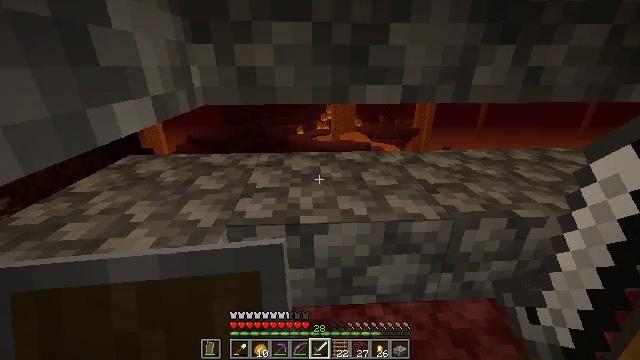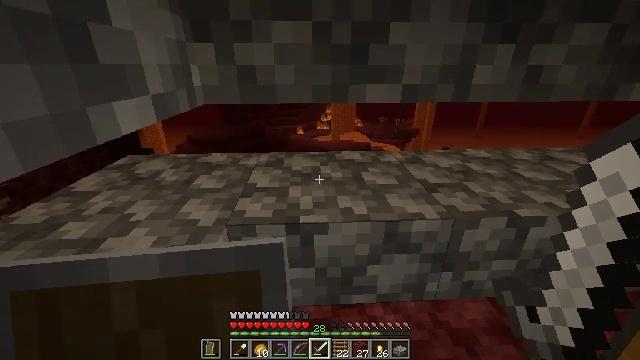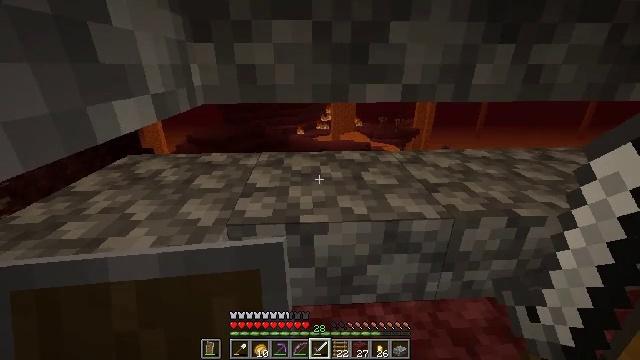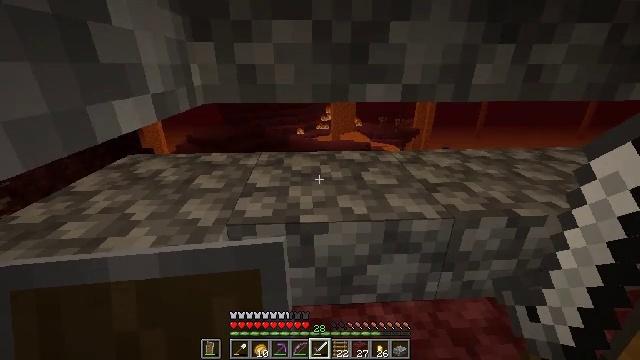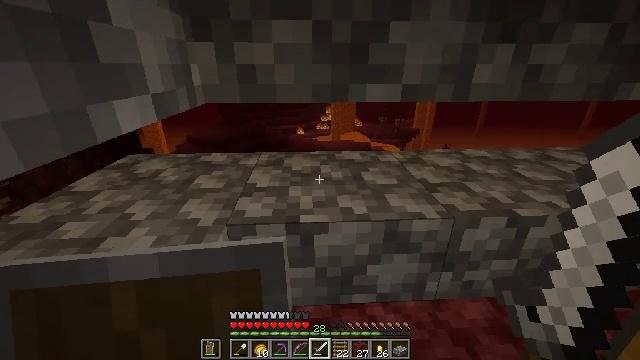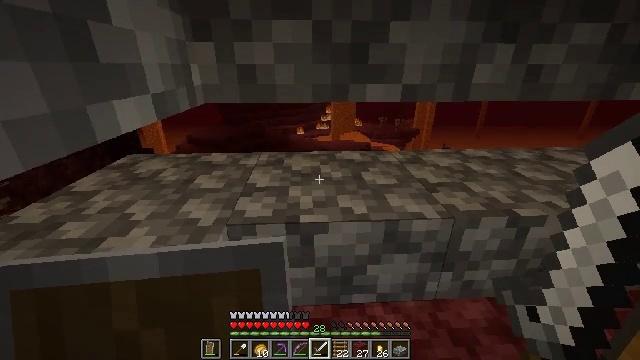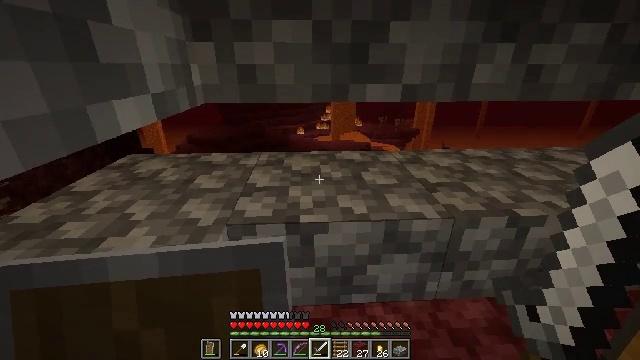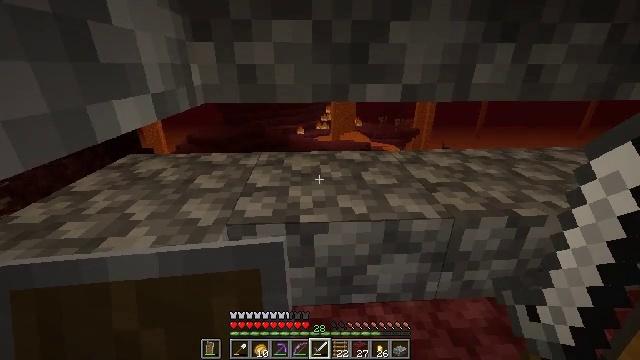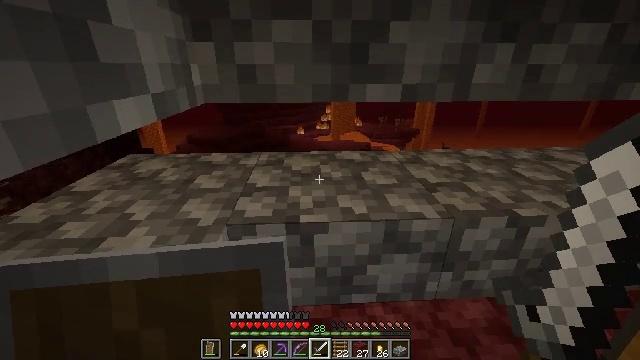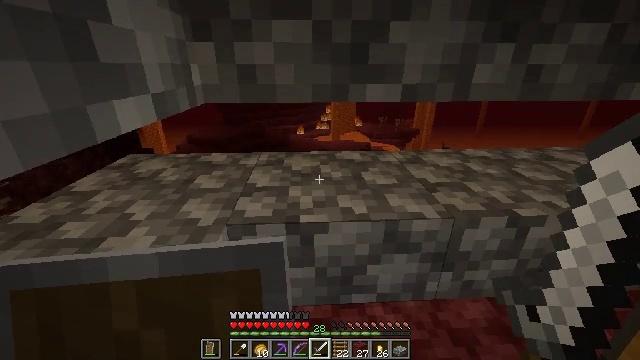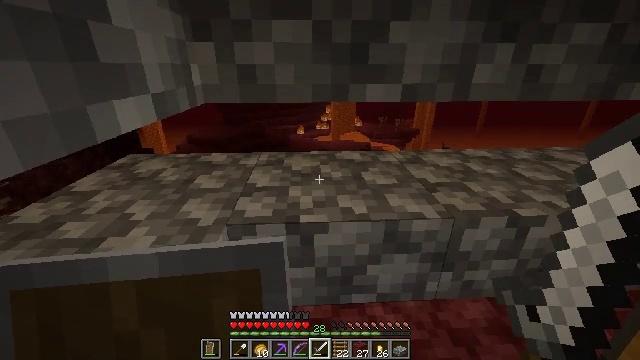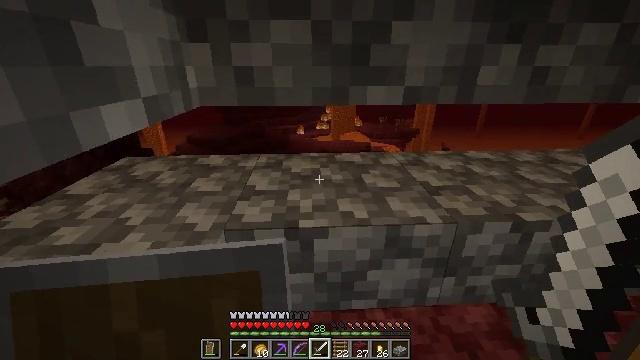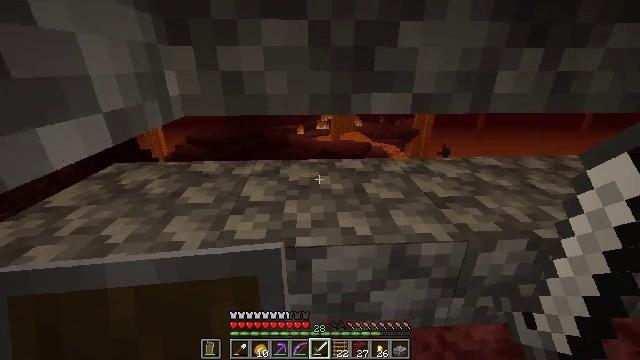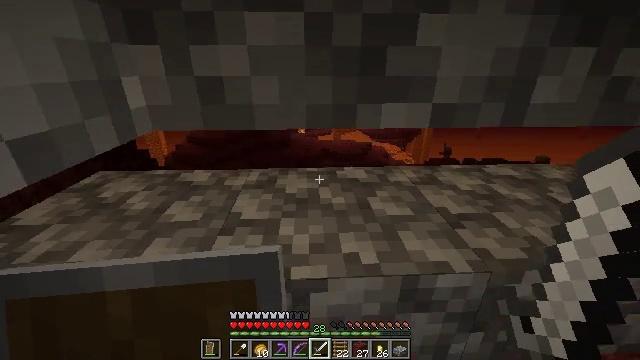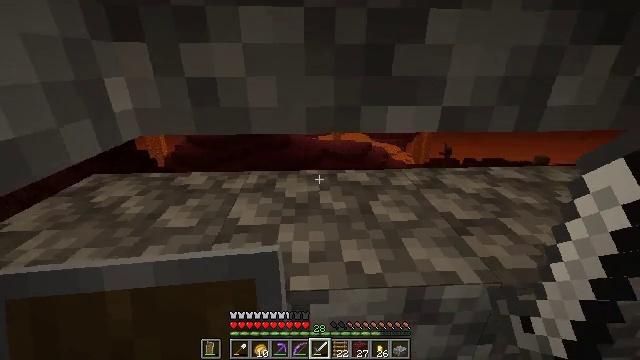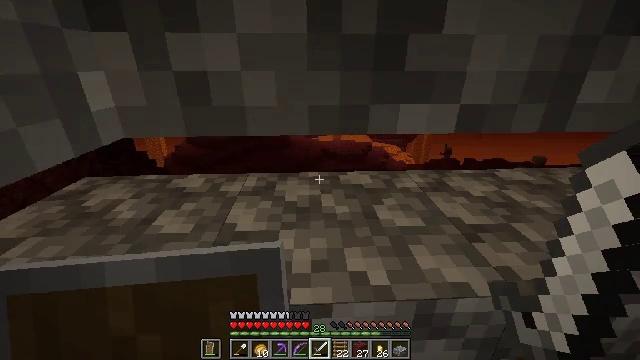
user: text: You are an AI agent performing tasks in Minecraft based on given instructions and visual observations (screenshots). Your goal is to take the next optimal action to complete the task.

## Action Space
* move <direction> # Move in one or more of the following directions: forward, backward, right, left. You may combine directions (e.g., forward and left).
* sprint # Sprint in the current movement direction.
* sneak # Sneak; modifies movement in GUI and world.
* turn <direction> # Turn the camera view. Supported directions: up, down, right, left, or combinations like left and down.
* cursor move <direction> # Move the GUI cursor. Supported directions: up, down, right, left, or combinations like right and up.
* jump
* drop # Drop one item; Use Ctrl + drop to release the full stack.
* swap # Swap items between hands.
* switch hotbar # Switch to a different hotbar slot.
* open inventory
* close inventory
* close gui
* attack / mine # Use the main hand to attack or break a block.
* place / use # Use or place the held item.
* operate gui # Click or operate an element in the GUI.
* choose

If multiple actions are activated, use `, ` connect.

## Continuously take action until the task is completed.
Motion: motion action
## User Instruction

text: Kill nether mobs.
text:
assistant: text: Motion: no_op
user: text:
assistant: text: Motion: no_op
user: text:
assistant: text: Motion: no_op
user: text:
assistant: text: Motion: no_op
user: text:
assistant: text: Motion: no_op
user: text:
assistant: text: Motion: no_op
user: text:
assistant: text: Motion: no_op
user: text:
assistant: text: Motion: no_op
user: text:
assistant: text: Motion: no_op
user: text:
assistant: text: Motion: no_op
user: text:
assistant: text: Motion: move forward
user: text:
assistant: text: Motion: move forward
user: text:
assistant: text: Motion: no_op
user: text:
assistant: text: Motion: no_op
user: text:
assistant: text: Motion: no_op
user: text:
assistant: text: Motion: no_op
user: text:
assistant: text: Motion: no_op
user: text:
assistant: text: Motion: no_op
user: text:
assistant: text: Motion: no_op
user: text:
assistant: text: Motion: no_op
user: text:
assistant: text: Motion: no_op
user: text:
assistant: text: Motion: no_op
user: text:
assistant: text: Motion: no_op
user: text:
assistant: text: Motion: no_op
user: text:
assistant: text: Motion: no_op
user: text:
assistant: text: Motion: no_op
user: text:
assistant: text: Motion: no_op
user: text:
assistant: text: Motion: no_op
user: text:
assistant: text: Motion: no_op
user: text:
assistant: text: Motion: no_op